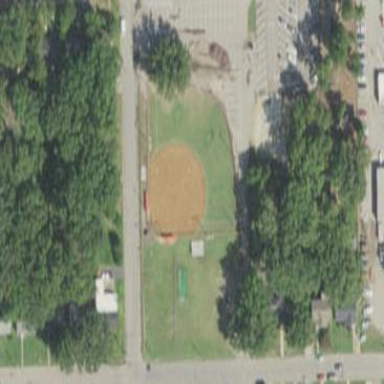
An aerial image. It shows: Baseball pitch for leisure and sports activities.